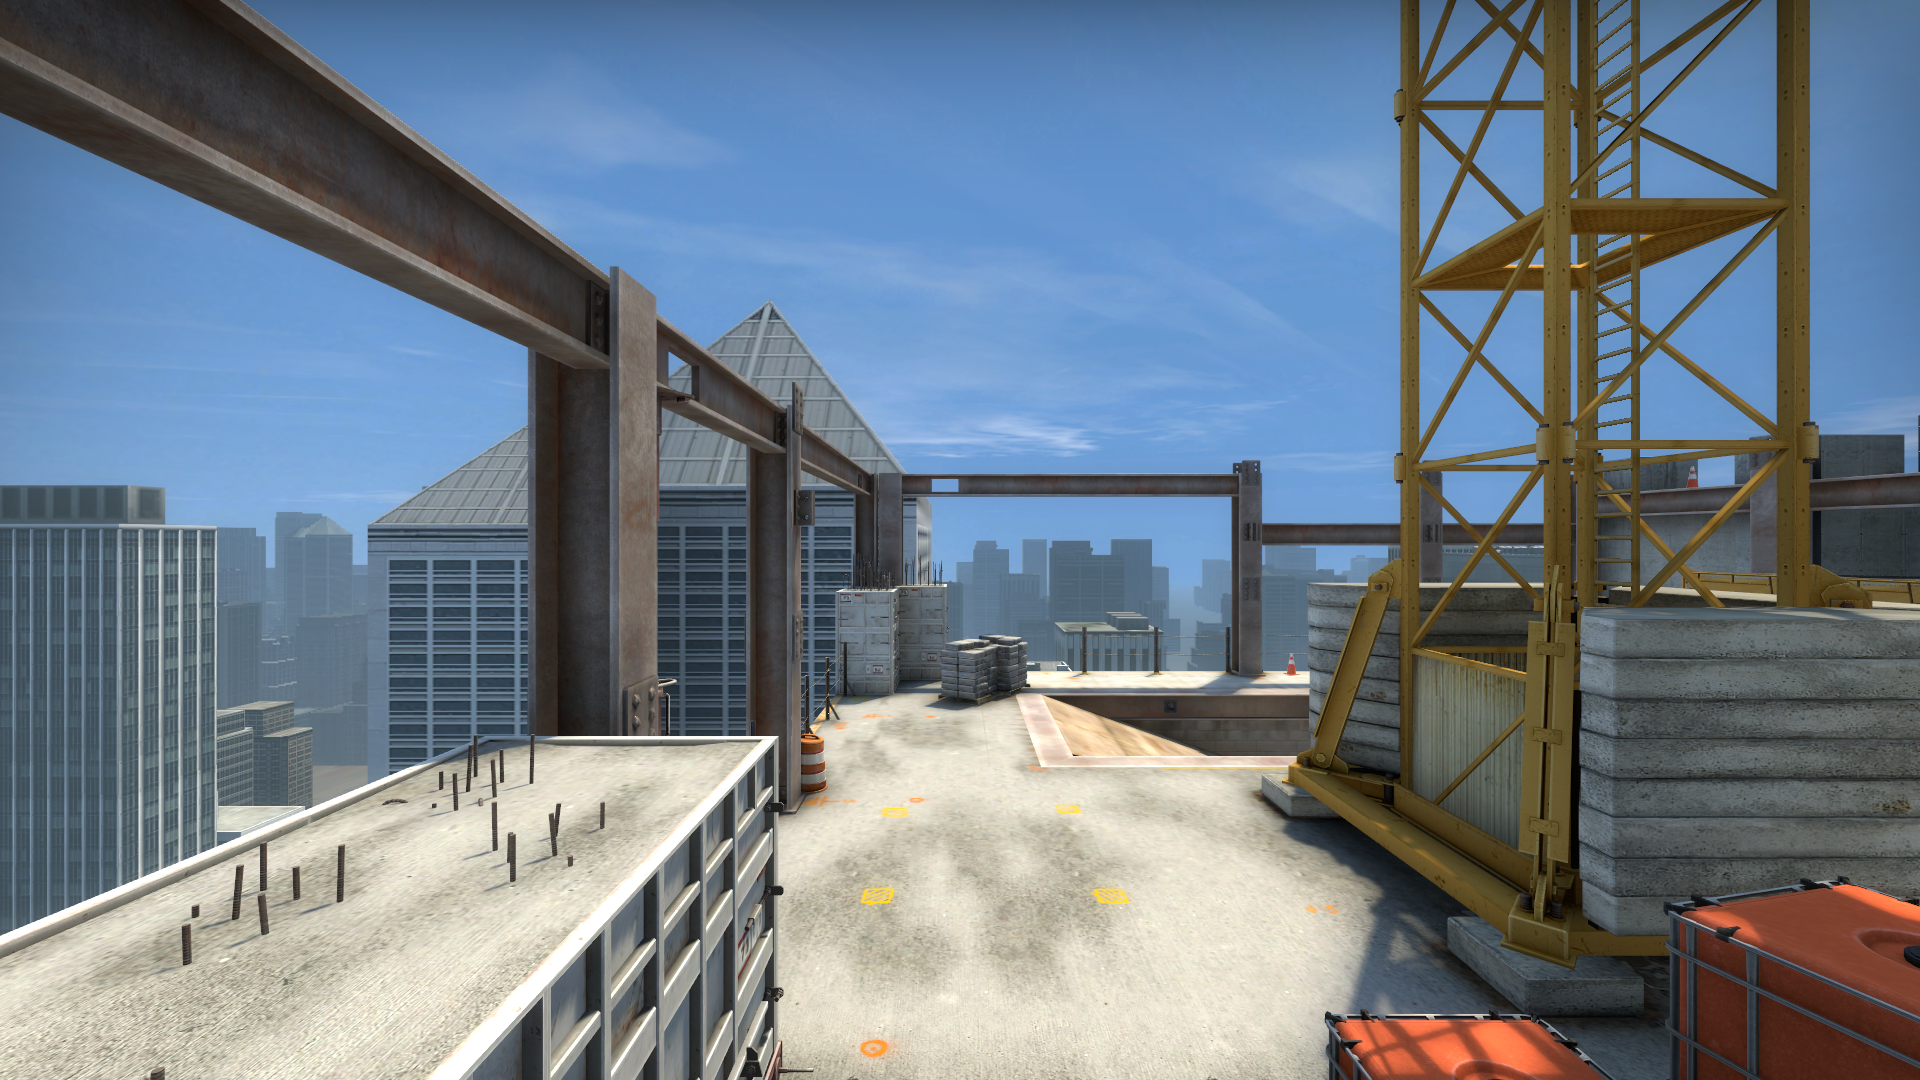
Map: de_vertigo